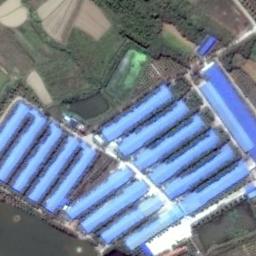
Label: industrial_area